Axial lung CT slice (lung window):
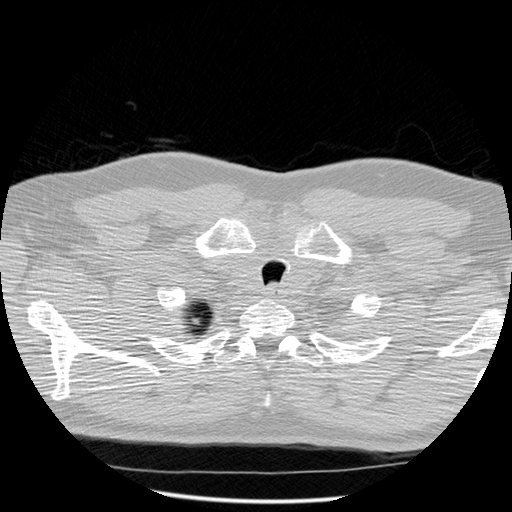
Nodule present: no